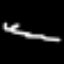
Label: squiggle